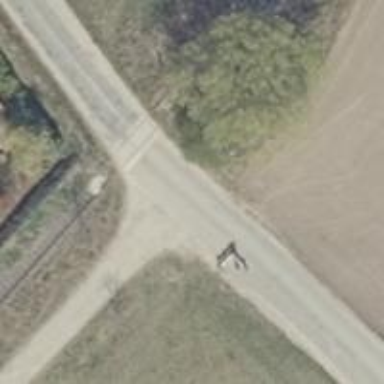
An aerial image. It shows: Uncontrolled road crossing.